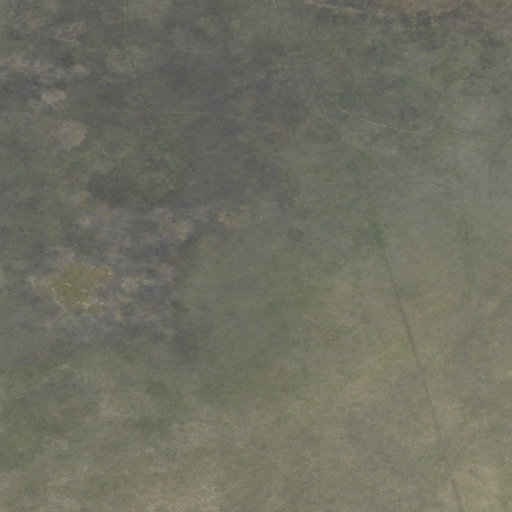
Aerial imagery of plain(s) in Oregon named Wilson Flats containing only herbaceous wetlands